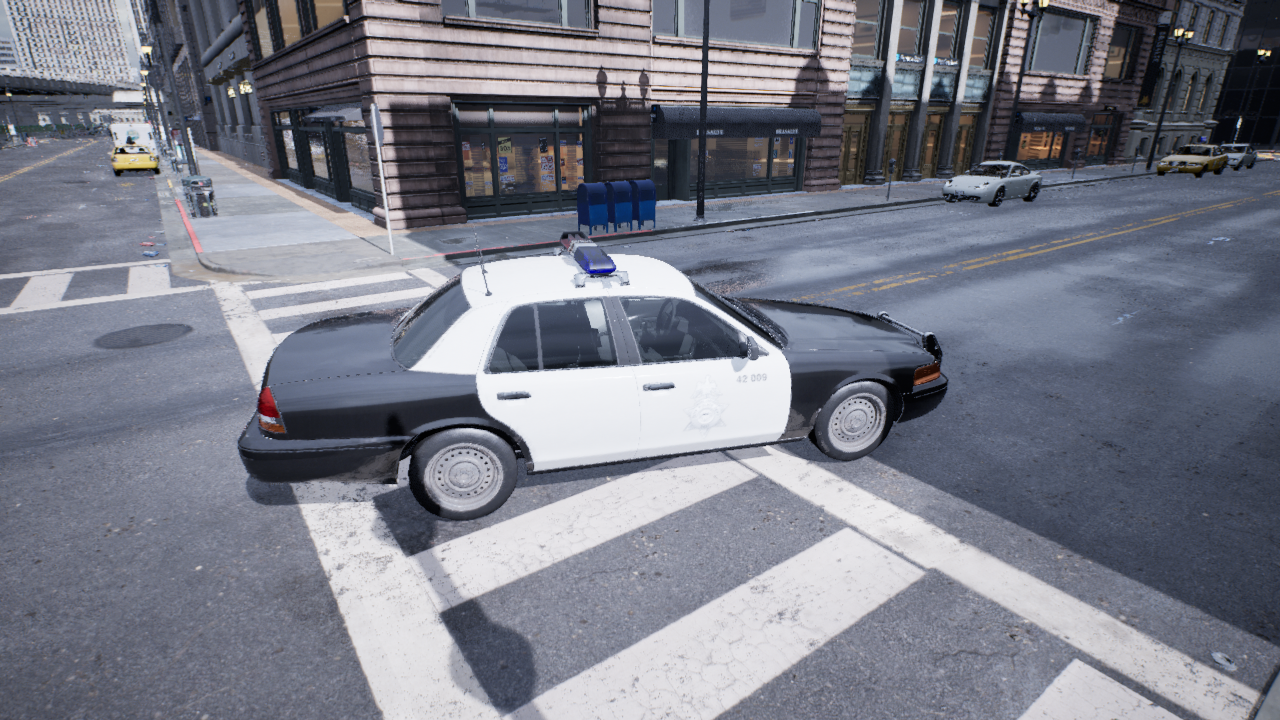
Venue: intersection
Lighting: overcast
Vehicle rig: sedan